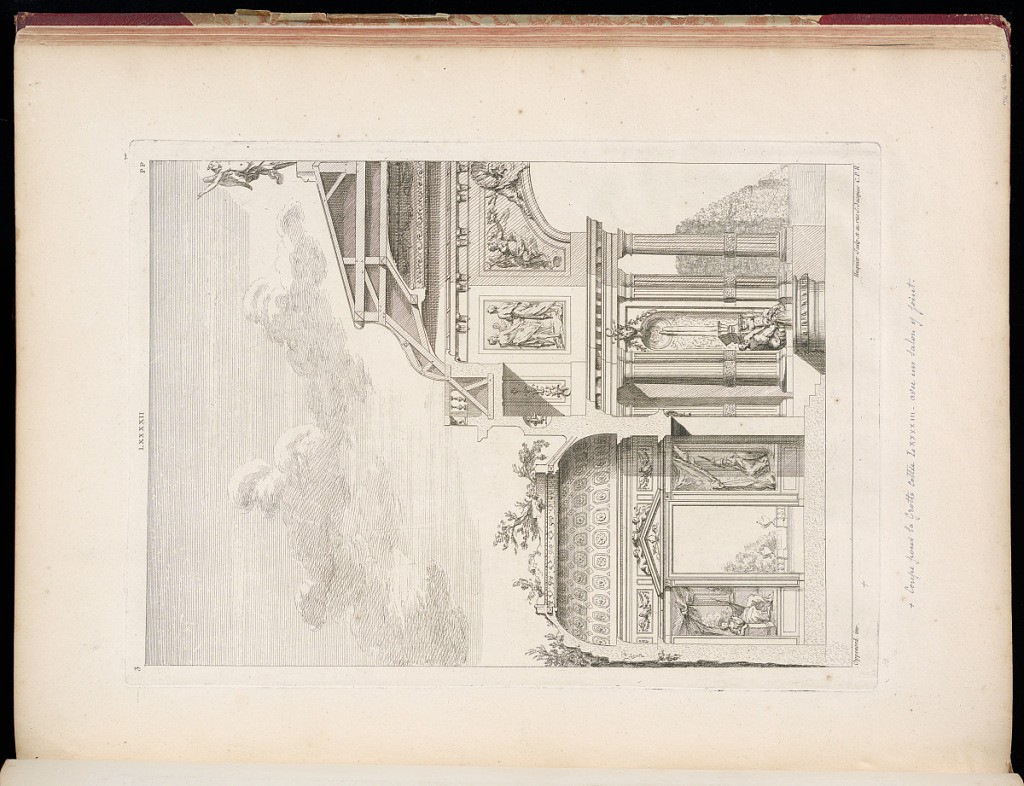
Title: Cross Section of a Grotto and Salon
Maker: Gilles-Marie Oppenord, French, 1672–1742
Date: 1749-1761
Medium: Etching and engraving on laid paper
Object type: Bound print
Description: Cross section of an interior that looks out onto a garden. The structure on the left has a coffered domed ceiling with rosettes, and representations of allegorical female figures on either side of the rectangular door. The larger structure on the right has fluted columns and a fountain, and a statue of an angel at the top of the roof. The plate is signed and numbered. A graphite inscription at the bottom of the page indicates that this is a cross section of a grotto with an adjoining salon for the Elector of Cologne.